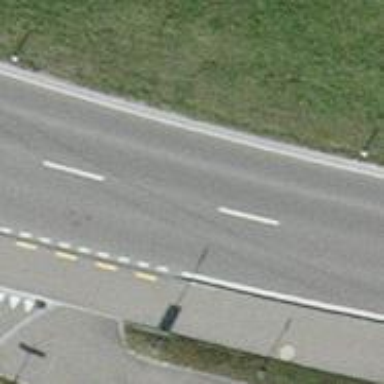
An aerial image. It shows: Bus stop with stop position for public transport.